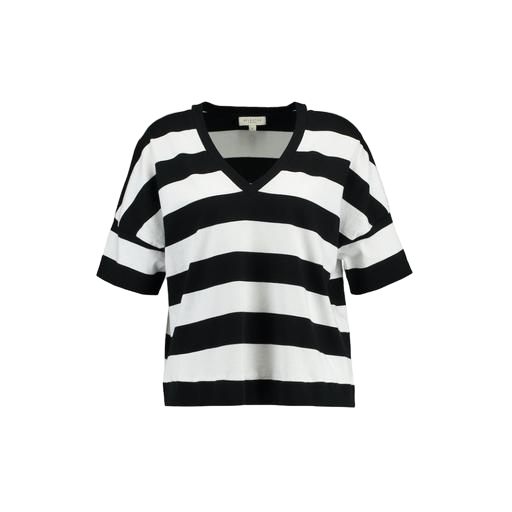
black and white striped shirt, mina t-shirt black white stripe, black and white tshirt, white background